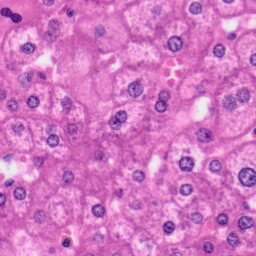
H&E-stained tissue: Liver